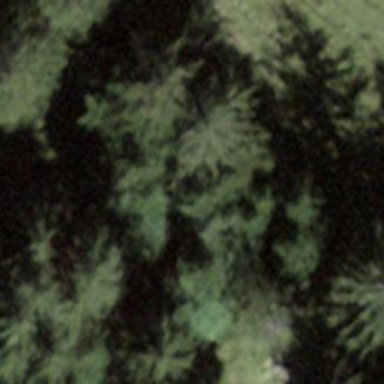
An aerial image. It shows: Forest area.